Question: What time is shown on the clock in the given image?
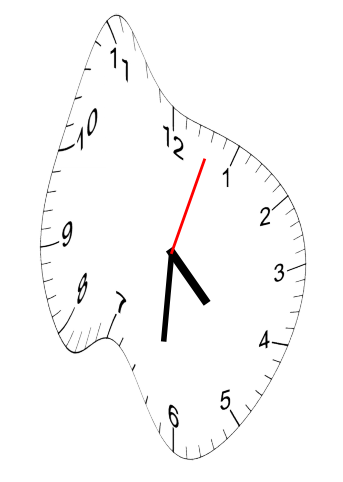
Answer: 04:31:03